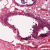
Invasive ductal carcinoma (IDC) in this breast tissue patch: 0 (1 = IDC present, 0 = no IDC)